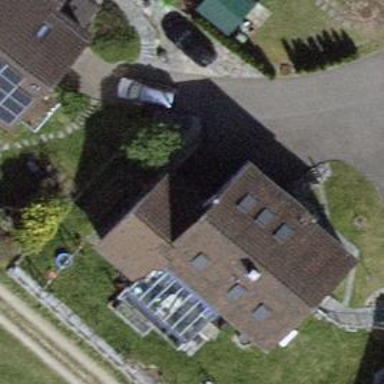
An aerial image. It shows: Building with tile roof.